Question: I want to know how I can get this Paypal Dialog? Or if it's exclusive to Facebook... ?
Thanks for your help.

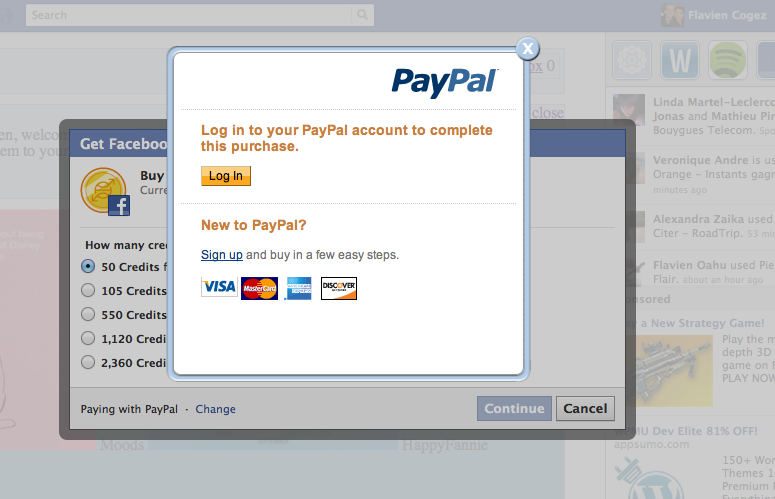
Answer: That's PayPal Digital Goods for Express Checkout or Digital Goods for Adaptive Payments.
In essence, it's a pretty layer on top of an existing Express Checkout or Adaptive Payments integration meant for digital goods sales only.
PayPal has info about Digital Goods up on <URL>